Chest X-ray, PA view. Patient: 62 years old, sex M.
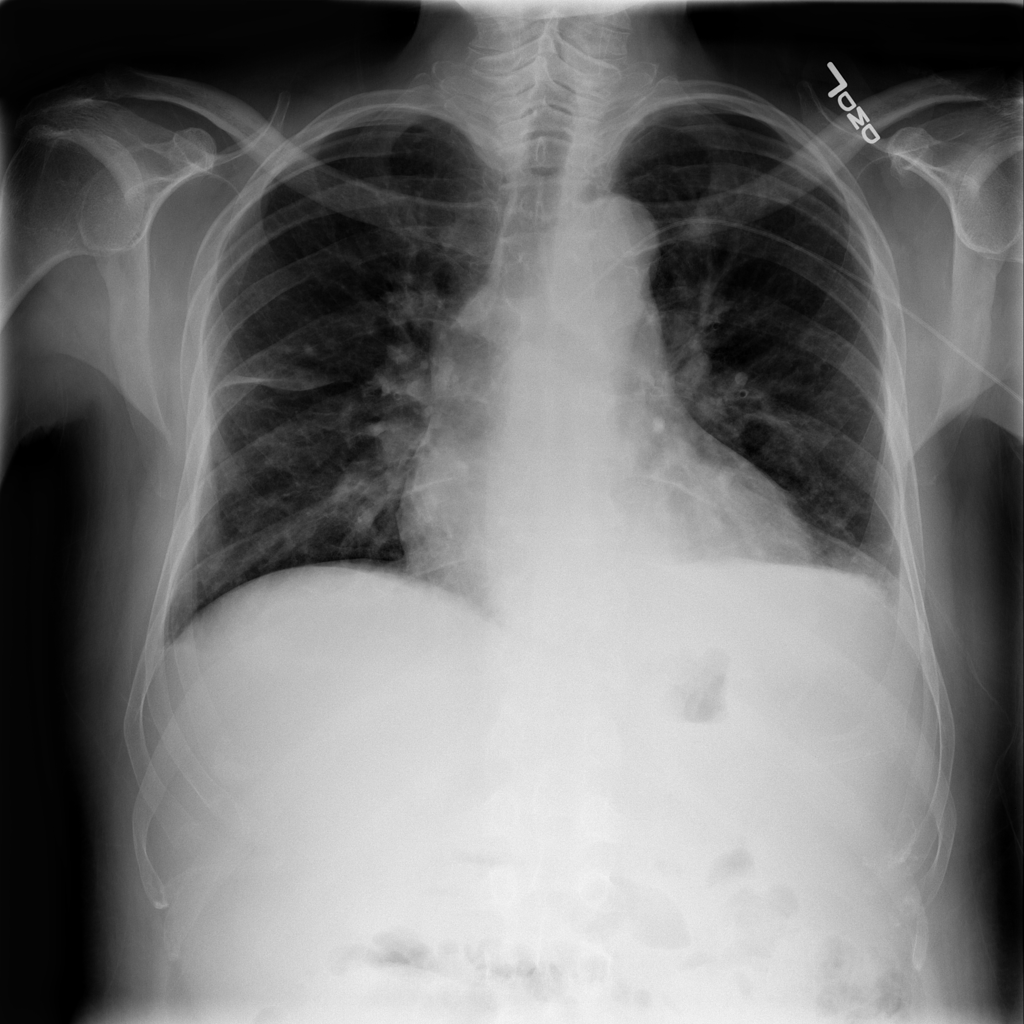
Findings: Atelectasis, Effusion, Infiltration